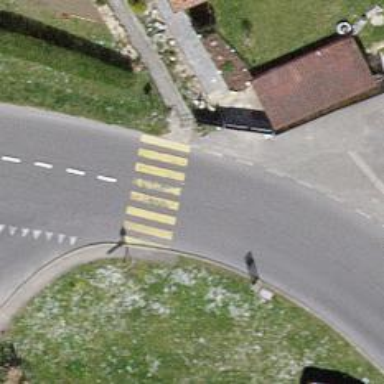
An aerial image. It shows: Uncontrolled zebra crossing.